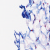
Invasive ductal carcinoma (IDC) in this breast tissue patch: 0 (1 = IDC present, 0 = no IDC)